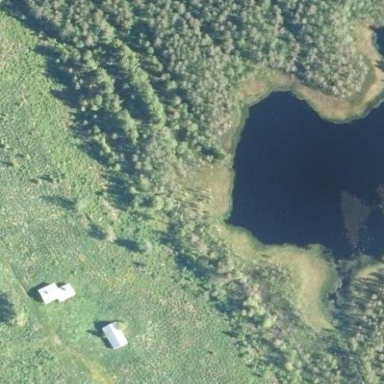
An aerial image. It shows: Serene lake surrounded by nature.